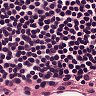
Metastatic tissue present: no